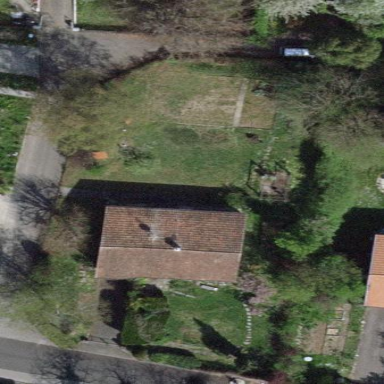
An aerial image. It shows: Garden enclosed by fence.